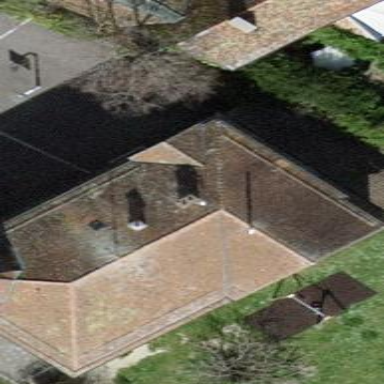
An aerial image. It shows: School building.